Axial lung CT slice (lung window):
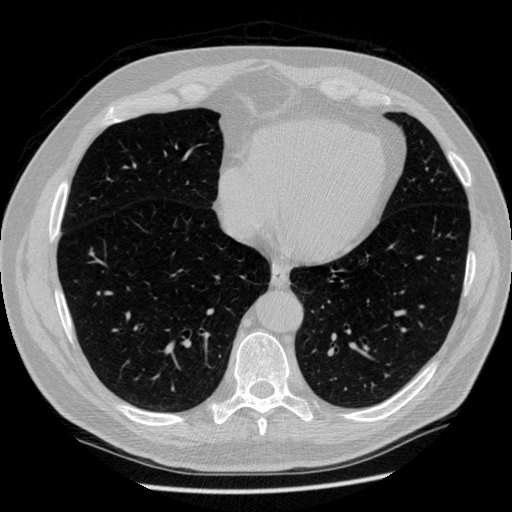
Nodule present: no